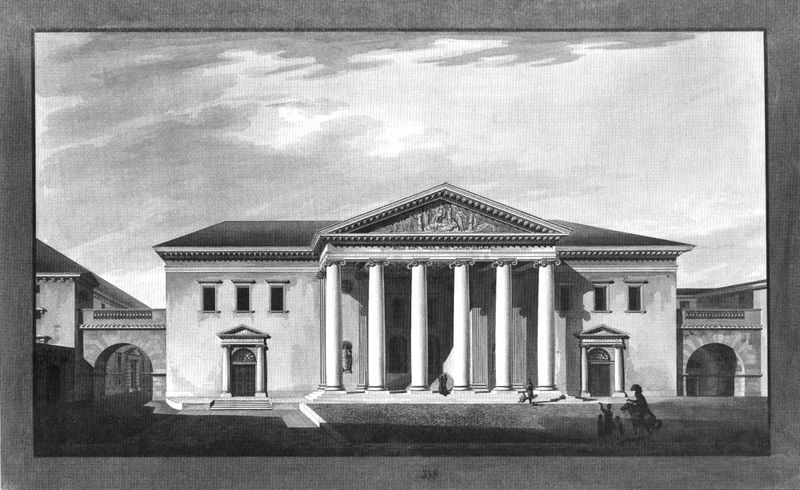
Titel: Rat-, Gerichts- Arresthaus in perspektivischer Ansicht
Künstler: Christian Frederik Hansen
Standort: Kopenhagen (EU - Dänemark)
Schlagwörter: himmel, schatten, weiß, wolken, dreieck, menschen, fenster, glas, licht, männer, schwarz, skizze, straße, säule, säulen, tür, zeichnung, dach, gebäude, haus, weg, malerei, architektur, mensch, bild, klassizismus, pferd, pferde, reiter, rund, relief, bogen, dächer, giebel, platz, treppe, treppen, tor, foto, fotografie, bögen, eingang, antike, eckig, palazzo, schwarzweiß, soldat, rathaus, rom, dreiecksgiebel, portal, villa, mensche, residenz, ionisch, portikus, antik, plan, tempel, schindeln, palais, tympanon, ädikula, romanisch, säulenreihe